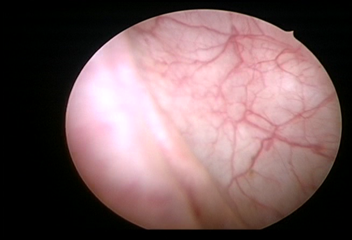
Modality: WLC
Class: Normal mucosa
Bladder cancer association: No